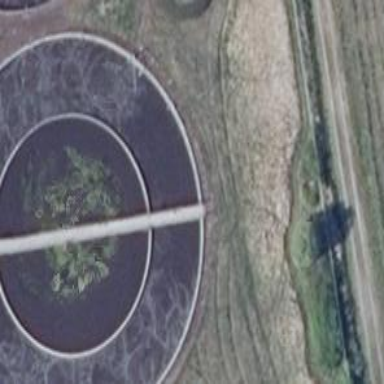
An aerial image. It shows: Image of wastewater.